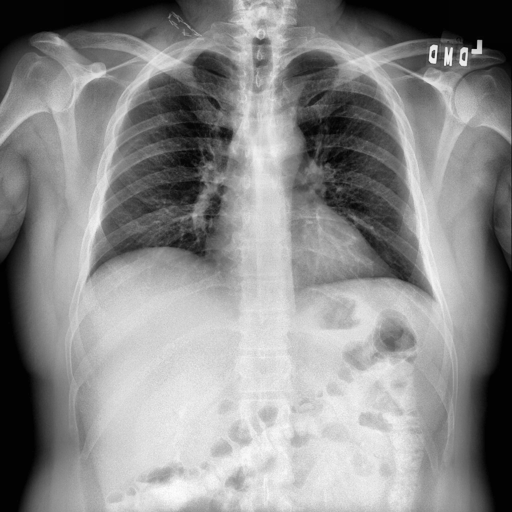
Finding: NORMAL